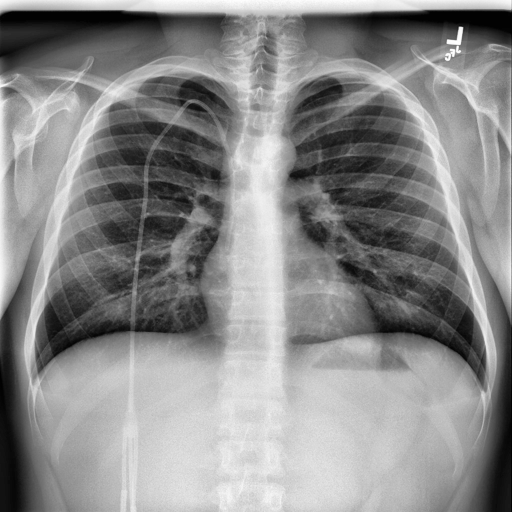
Finding: NORMAL